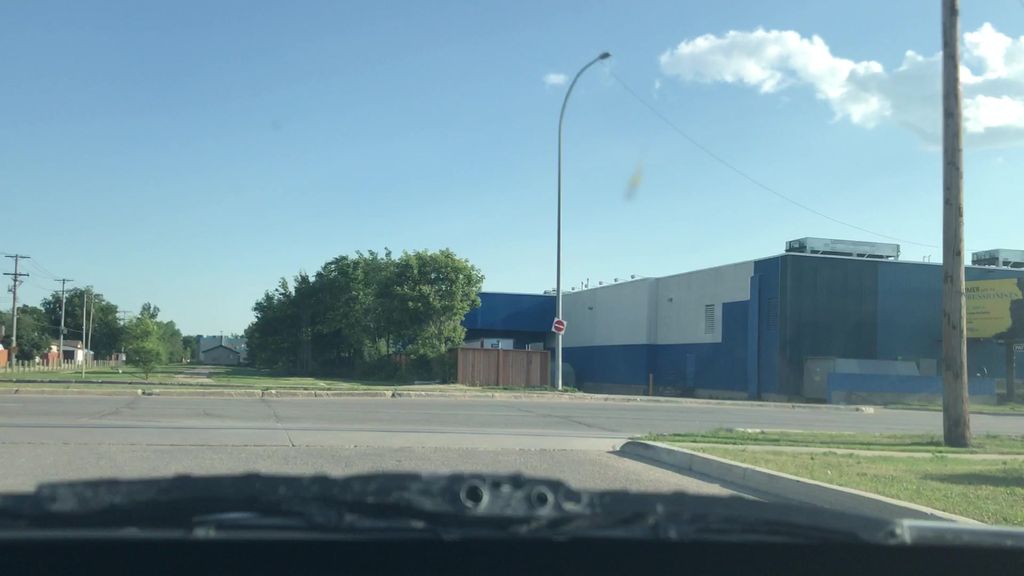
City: winnipeg